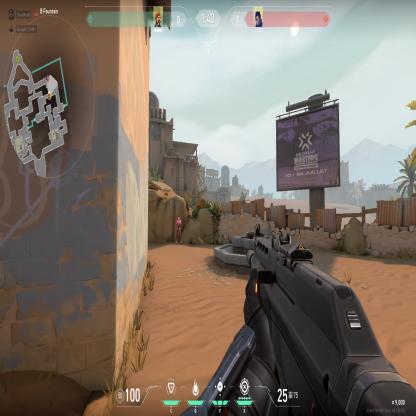
Label: enemy